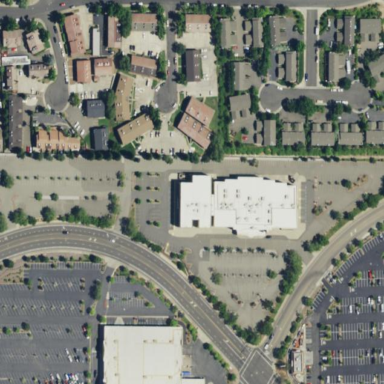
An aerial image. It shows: Retail area.